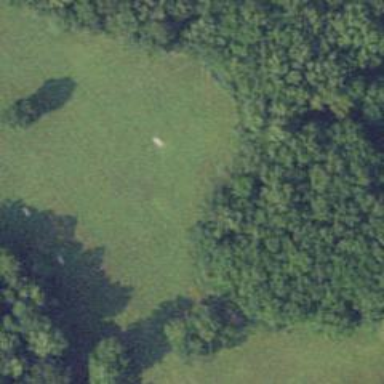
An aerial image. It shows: Disc golf tee.